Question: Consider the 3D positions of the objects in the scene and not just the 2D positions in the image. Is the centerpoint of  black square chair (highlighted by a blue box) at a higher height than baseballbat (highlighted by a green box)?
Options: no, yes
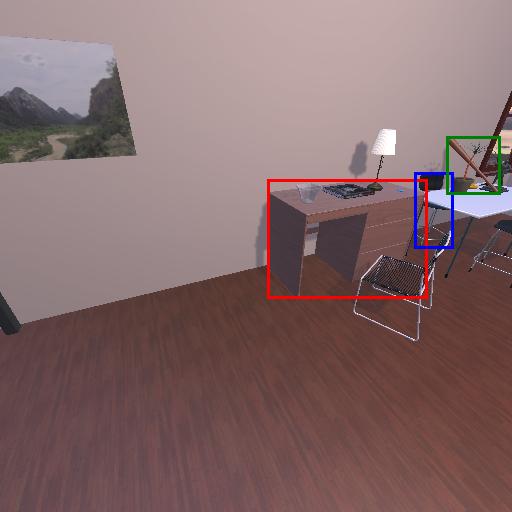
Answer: no